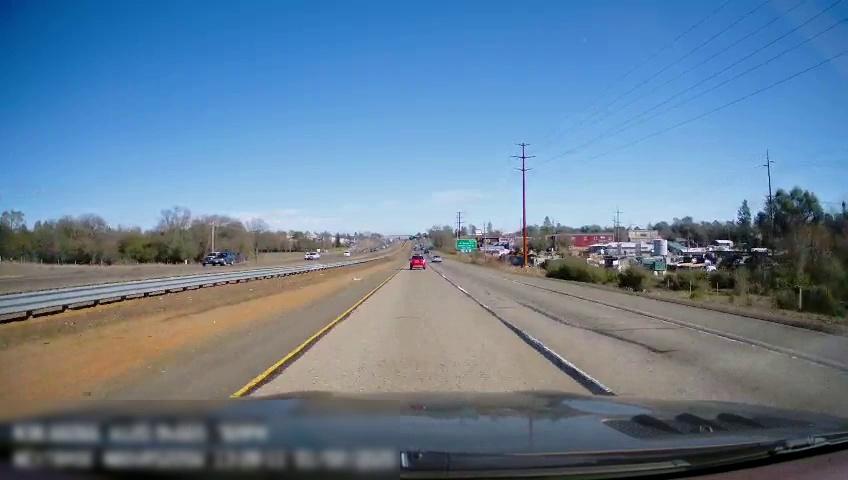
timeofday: Day
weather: Sunny
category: Drivable Space
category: Drivable Space
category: Vehicles | SUV
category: Vehicles | Car
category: Vehicles | Truck
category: Vehicles | SUV
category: Vehicles | Truck
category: Lanes | Current Lane
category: Lanes | Current Lane
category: Lanes | Alternate Lane
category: Traffic | Signs